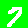
Digit: 7